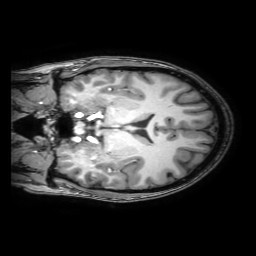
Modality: T1w
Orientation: coronal
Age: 26
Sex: female
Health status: healthy
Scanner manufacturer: philips
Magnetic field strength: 3 T
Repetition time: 0.0079 s
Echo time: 0.0035 s